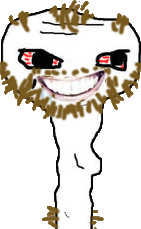
Label: 5_Coomer